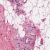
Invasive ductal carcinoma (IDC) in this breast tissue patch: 0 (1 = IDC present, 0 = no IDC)